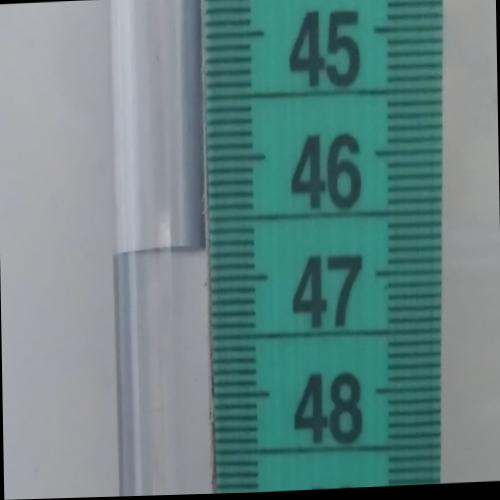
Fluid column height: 46.8 cm